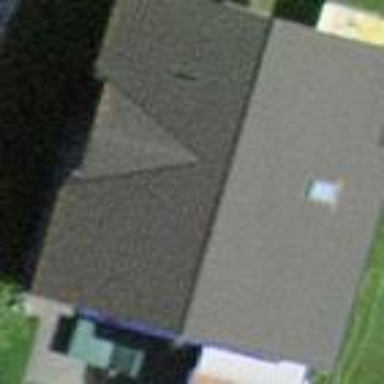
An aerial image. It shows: Simple house.